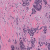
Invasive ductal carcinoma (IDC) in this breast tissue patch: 1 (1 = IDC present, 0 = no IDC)